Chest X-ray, PA view. Patient: 34 years old, sex M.
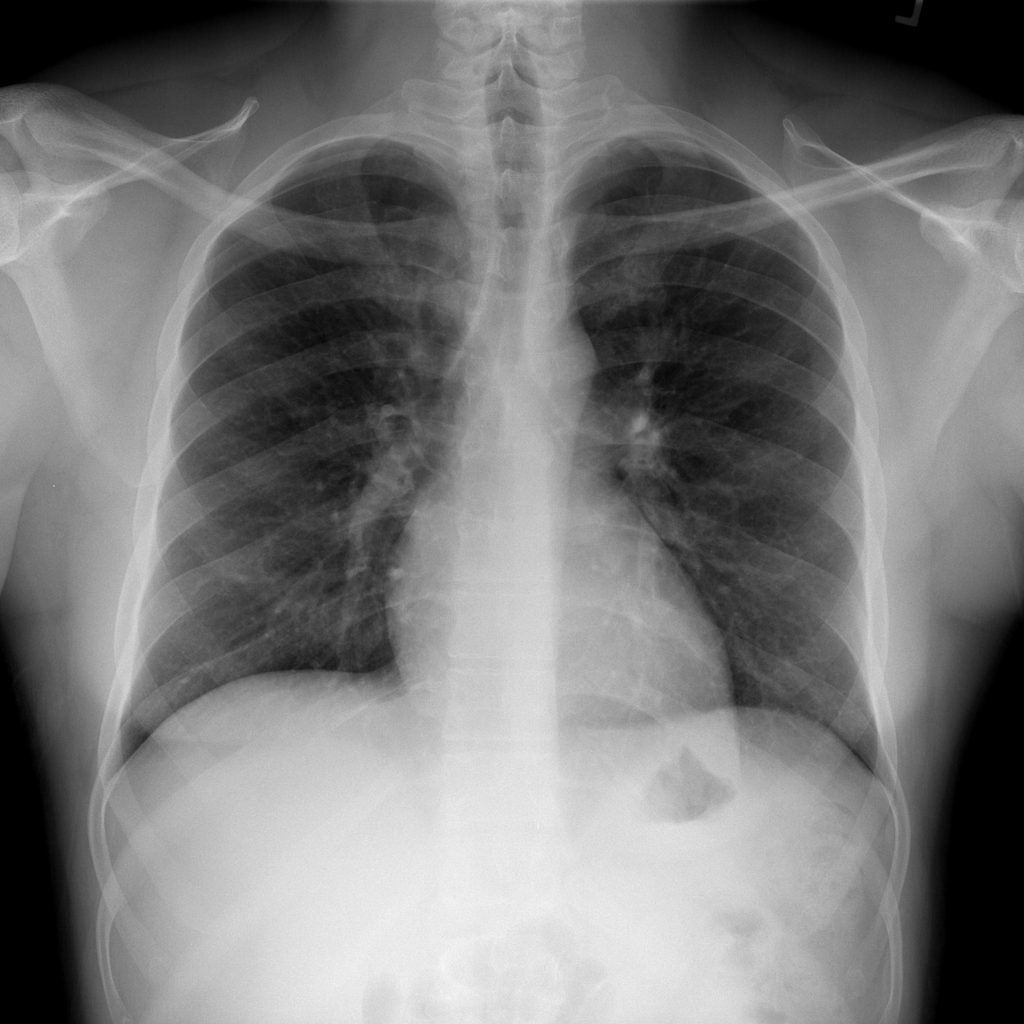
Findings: No Finding